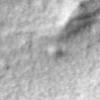
Label: no_change